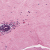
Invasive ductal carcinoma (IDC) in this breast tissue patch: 0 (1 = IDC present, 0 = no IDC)